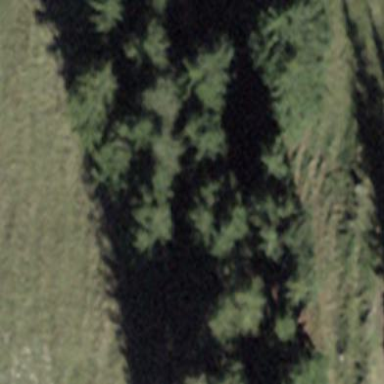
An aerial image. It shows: Forest area.